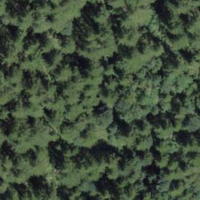
EUNIS habitat code: 41
Species observed at this site:
Melanargia galathea